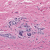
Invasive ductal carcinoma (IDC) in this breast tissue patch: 0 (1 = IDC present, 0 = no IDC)